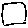
Label: square